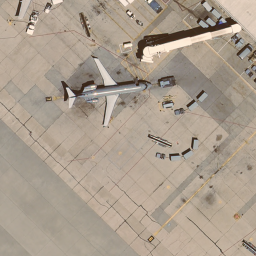
Label: airplane